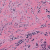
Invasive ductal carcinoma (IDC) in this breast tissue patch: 1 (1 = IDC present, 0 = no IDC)